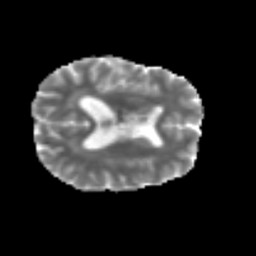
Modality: MD
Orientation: axial
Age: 58
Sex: male
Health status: ill
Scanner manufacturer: siemens
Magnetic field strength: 3 T
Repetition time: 8.7 s
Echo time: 0.11 s